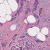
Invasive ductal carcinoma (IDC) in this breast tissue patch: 1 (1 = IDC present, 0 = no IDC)